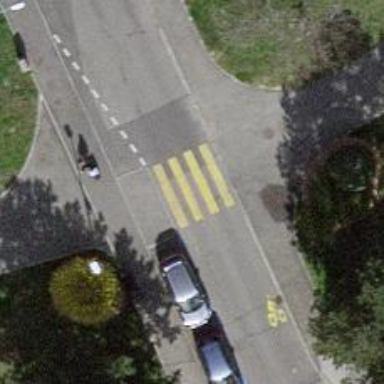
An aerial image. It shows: Zebra crossing on the road.